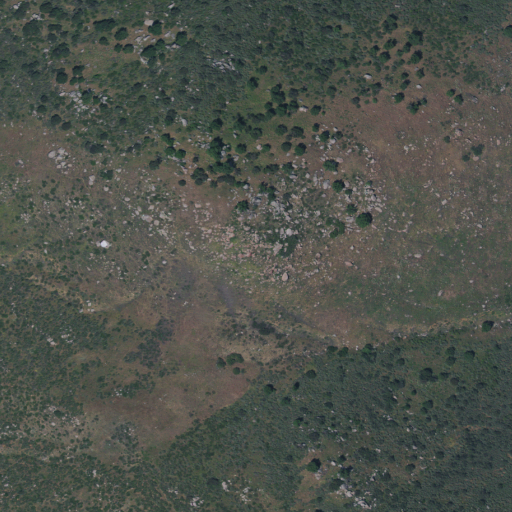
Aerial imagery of mountain in California named Cranes Peak containing shrub and grassland